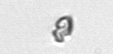
Label: Heterocapsa_rotundata